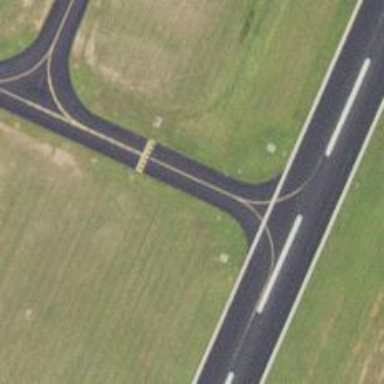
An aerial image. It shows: Taxiway at the airport with asphalt surface.